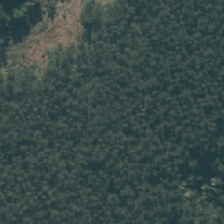
Land cover: harvested_forest